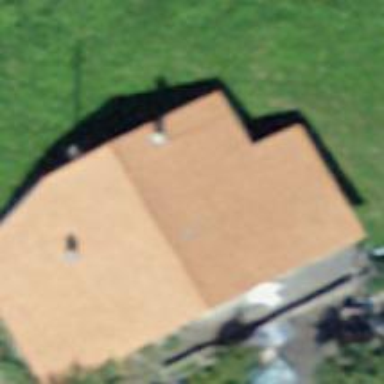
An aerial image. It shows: Farm building.